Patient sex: M
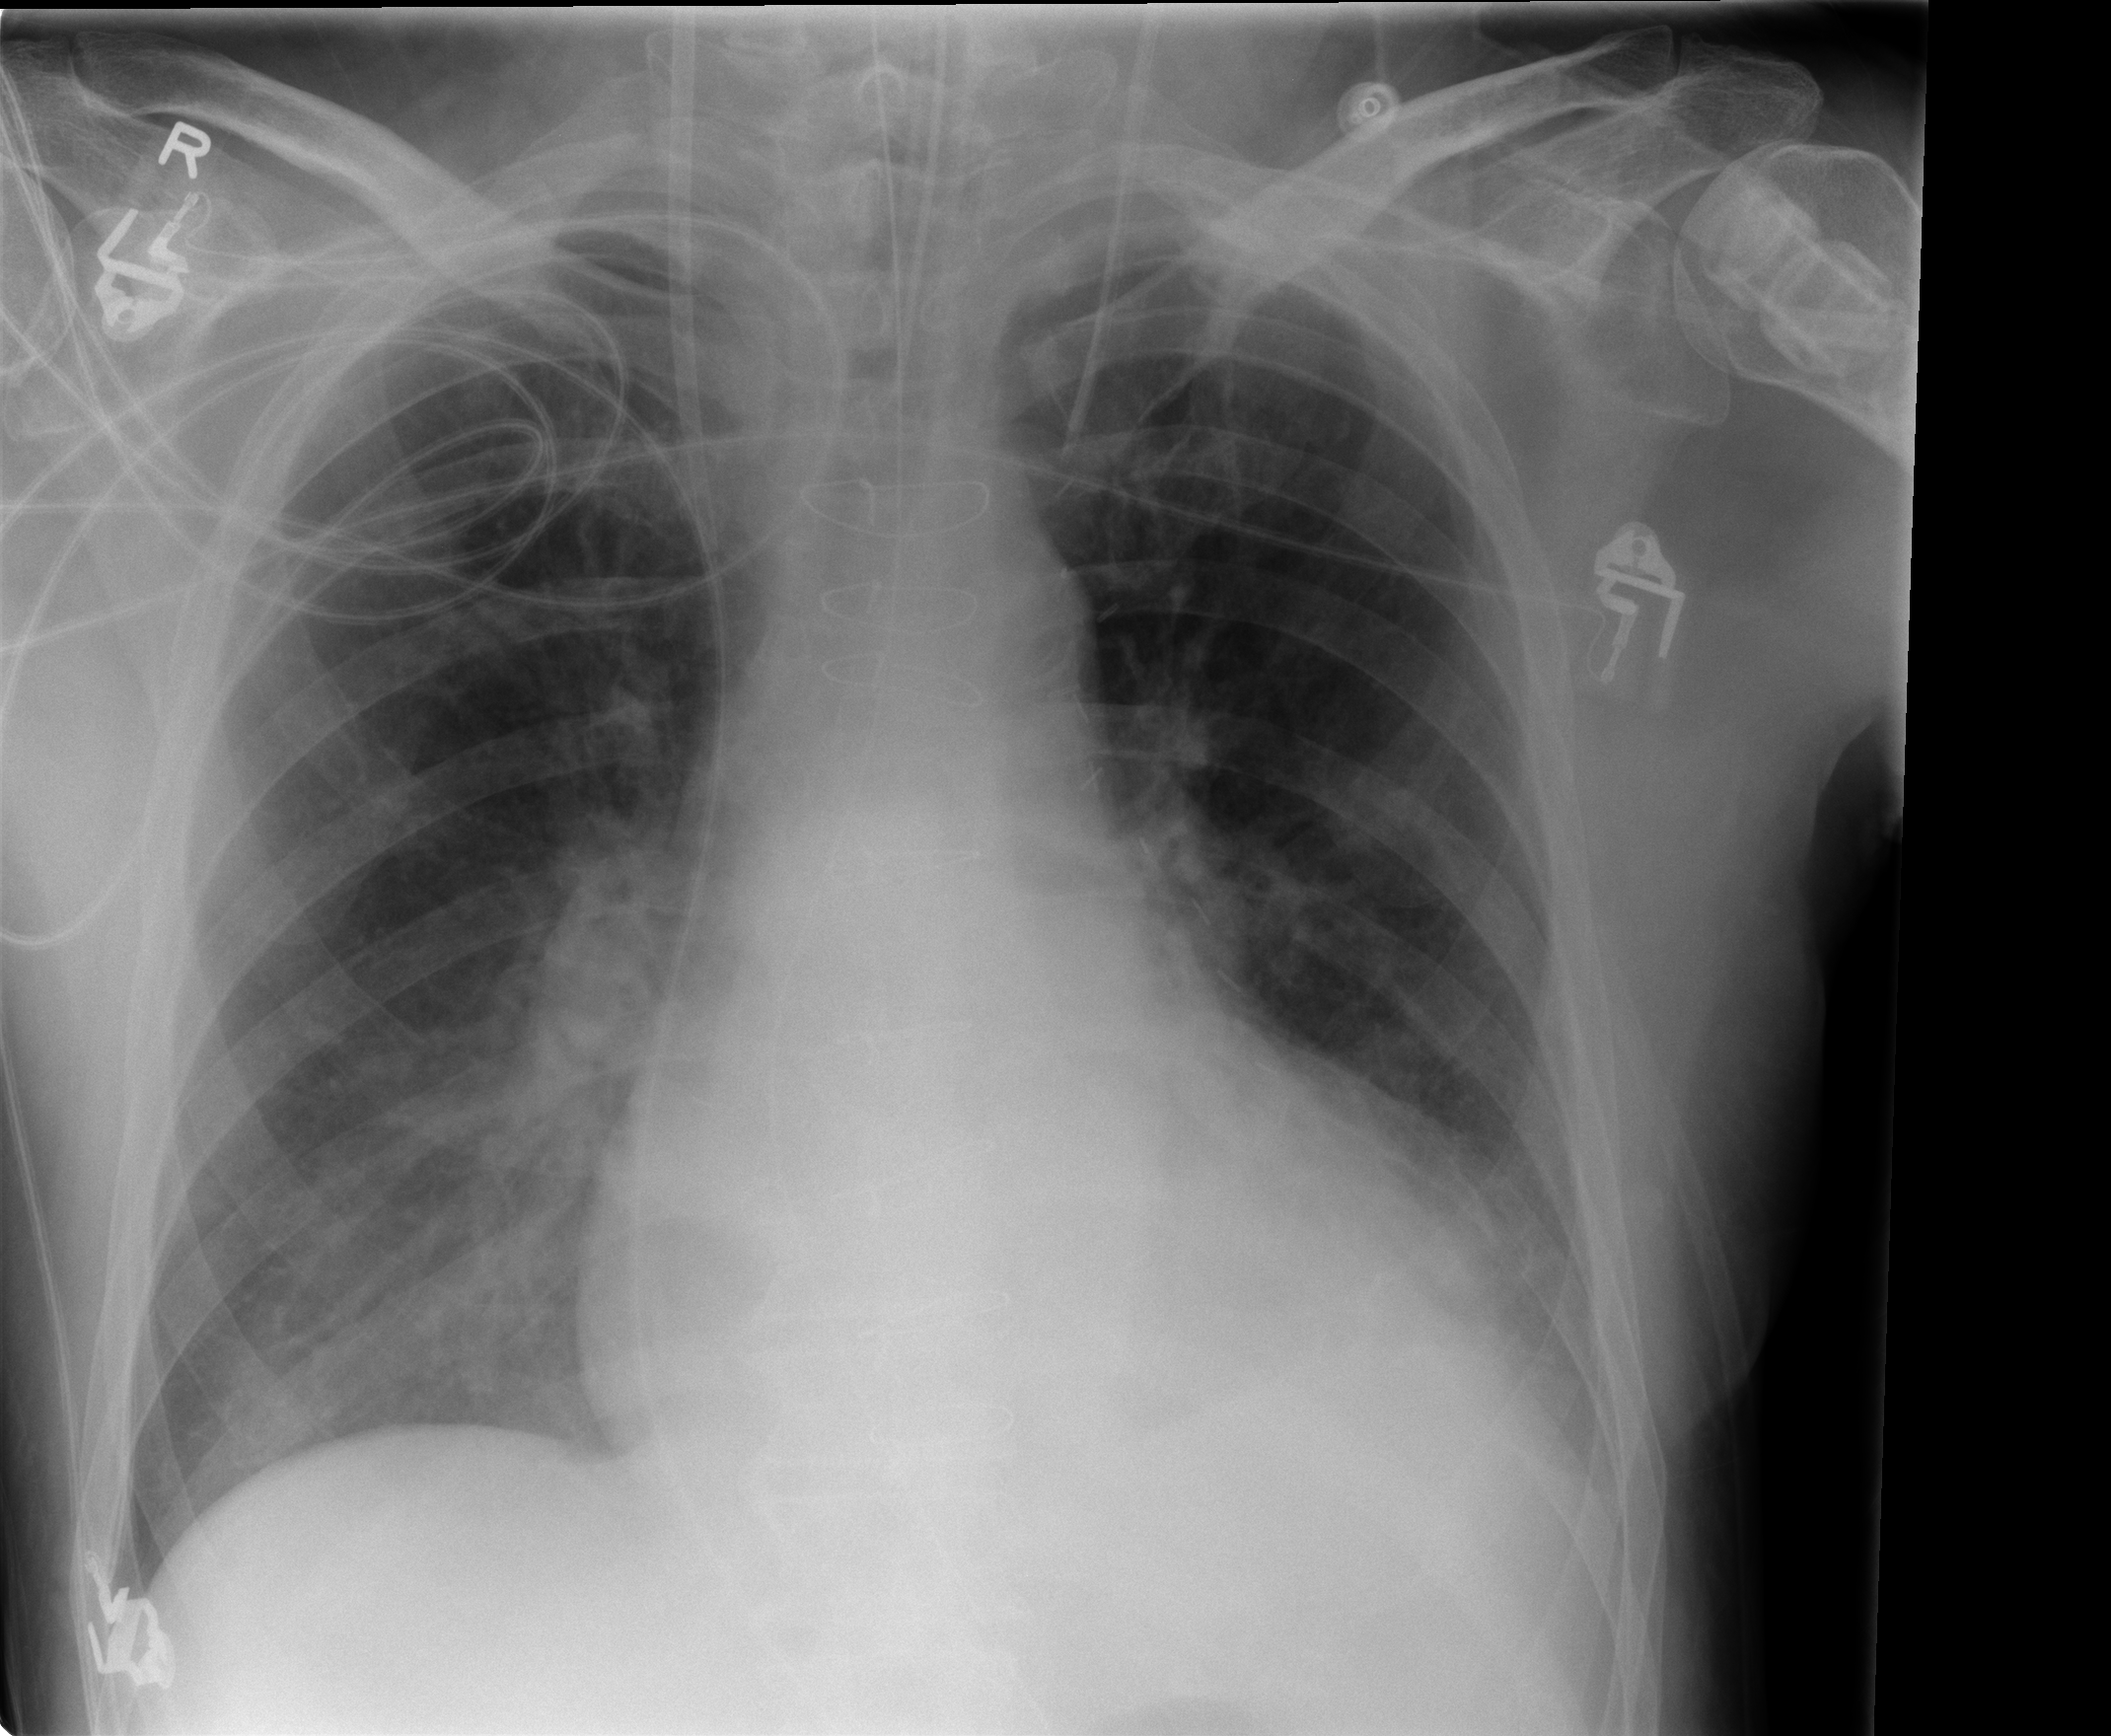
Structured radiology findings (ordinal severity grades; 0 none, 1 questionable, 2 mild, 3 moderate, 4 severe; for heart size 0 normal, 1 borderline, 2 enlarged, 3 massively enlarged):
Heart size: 3
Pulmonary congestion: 2
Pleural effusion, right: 0
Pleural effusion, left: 2
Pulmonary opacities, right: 2
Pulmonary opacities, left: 0
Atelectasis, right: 2
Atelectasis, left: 2